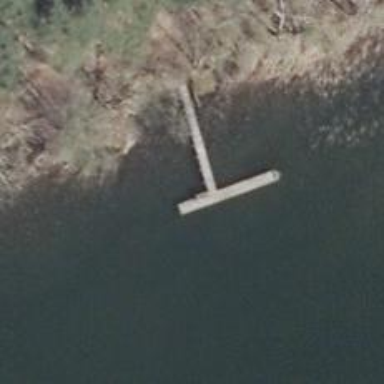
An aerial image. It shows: Man-made pier.